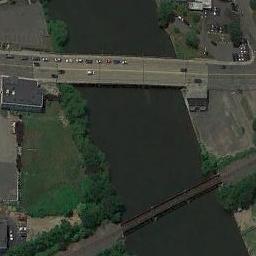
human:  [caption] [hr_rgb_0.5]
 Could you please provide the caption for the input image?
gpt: There are two bridges over the river with some cars on it .

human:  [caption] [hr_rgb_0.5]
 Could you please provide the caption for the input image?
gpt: There are cars flowing on the bridge .

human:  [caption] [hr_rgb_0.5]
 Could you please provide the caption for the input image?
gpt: A bridge that crosses the river bank is connected to the land on both sides of the turquoise water  There are many cars on the bridge .

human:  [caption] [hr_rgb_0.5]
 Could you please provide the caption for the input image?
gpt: Two bridges built on a dark green river and some cars on the bridge .

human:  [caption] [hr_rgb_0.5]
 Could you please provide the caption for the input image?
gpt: Many cars of different models are on the bridge .